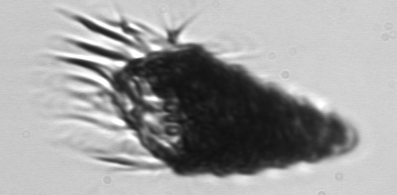
Label: Laboea_strobila